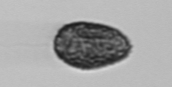
Label: Pseudochattonella_farcimen